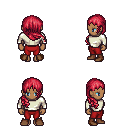
a pixel art fantasy rpg character, female body template, human, dark skin, white long-sleeve shirt, red pants, ruby red right-swept hairstyle, brown shoes, four views (front, back, left, right), 2x2 character sprite sheet, small pixel art, hard edges, no anti-aliasing